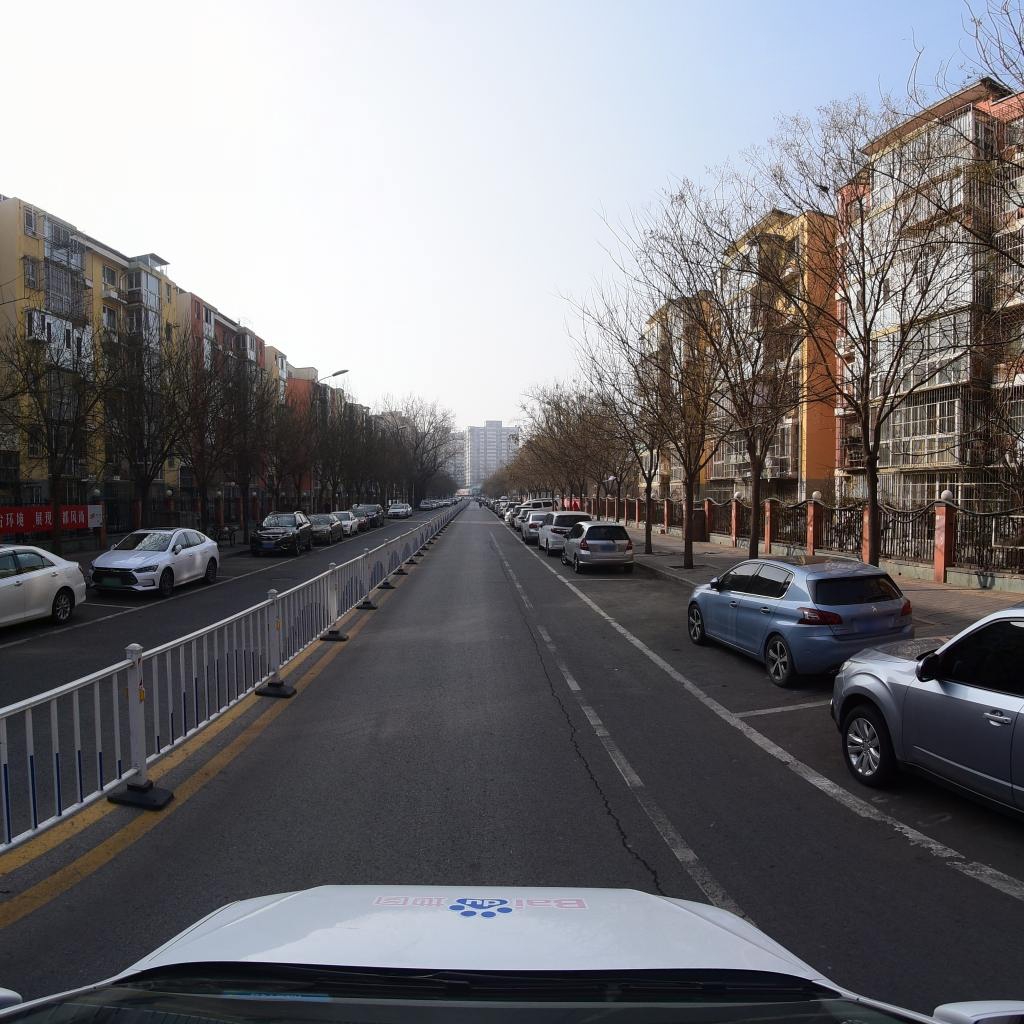
Region: Fengtai
Road damage annotations: longitudinal crack